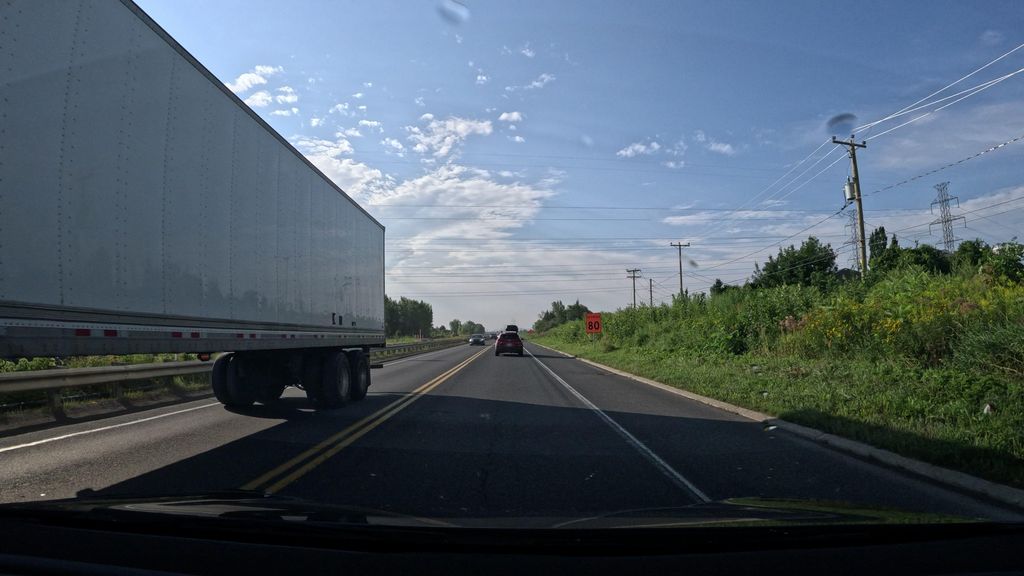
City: montreal